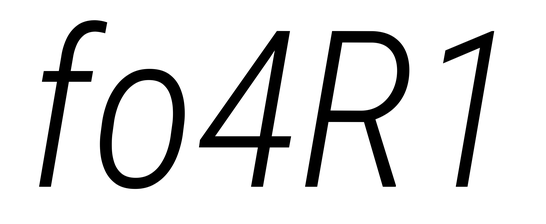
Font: Roboto-Italic_Condensed_Light_Italic